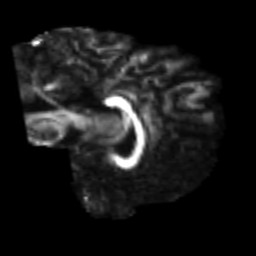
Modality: FA
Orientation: sagittal
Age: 25
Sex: male
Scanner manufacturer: siemens
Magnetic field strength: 3 T
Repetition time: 2.3 s
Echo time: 0.085 s